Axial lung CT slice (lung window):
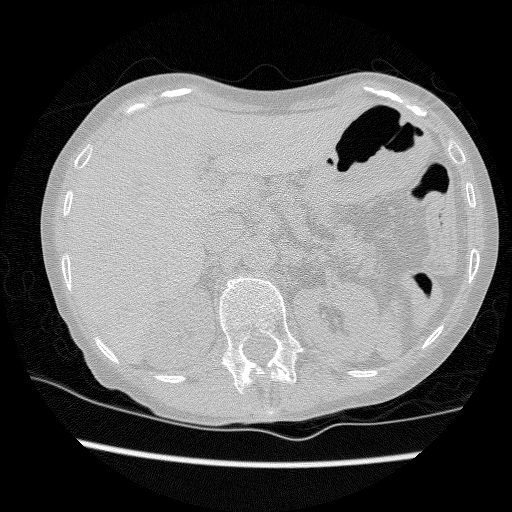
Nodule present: no